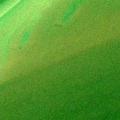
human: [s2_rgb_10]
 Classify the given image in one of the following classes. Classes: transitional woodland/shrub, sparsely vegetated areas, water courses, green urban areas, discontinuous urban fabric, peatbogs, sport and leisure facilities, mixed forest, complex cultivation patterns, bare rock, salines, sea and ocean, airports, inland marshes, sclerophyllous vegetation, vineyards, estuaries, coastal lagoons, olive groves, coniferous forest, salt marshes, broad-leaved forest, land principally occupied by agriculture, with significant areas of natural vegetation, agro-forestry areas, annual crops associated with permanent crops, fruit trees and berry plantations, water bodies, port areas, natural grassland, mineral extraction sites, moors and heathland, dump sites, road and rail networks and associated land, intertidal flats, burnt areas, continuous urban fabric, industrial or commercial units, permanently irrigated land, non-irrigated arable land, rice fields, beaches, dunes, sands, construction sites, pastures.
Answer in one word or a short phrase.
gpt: water courses